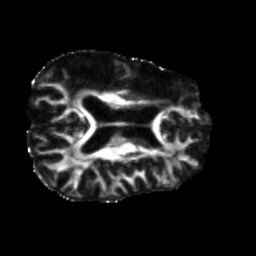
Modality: FA
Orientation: axial
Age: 56
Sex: male
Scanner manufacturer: siemens
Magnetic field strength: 3 T
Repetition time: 5.25 s
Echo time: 0.08 s